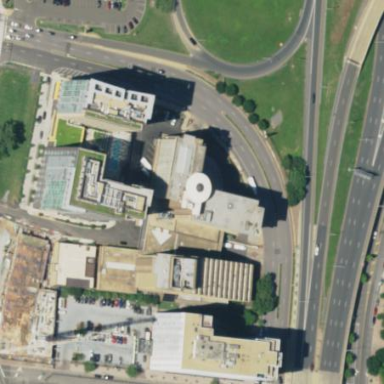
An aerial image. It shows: Part of building is shown in the image.